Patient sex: M
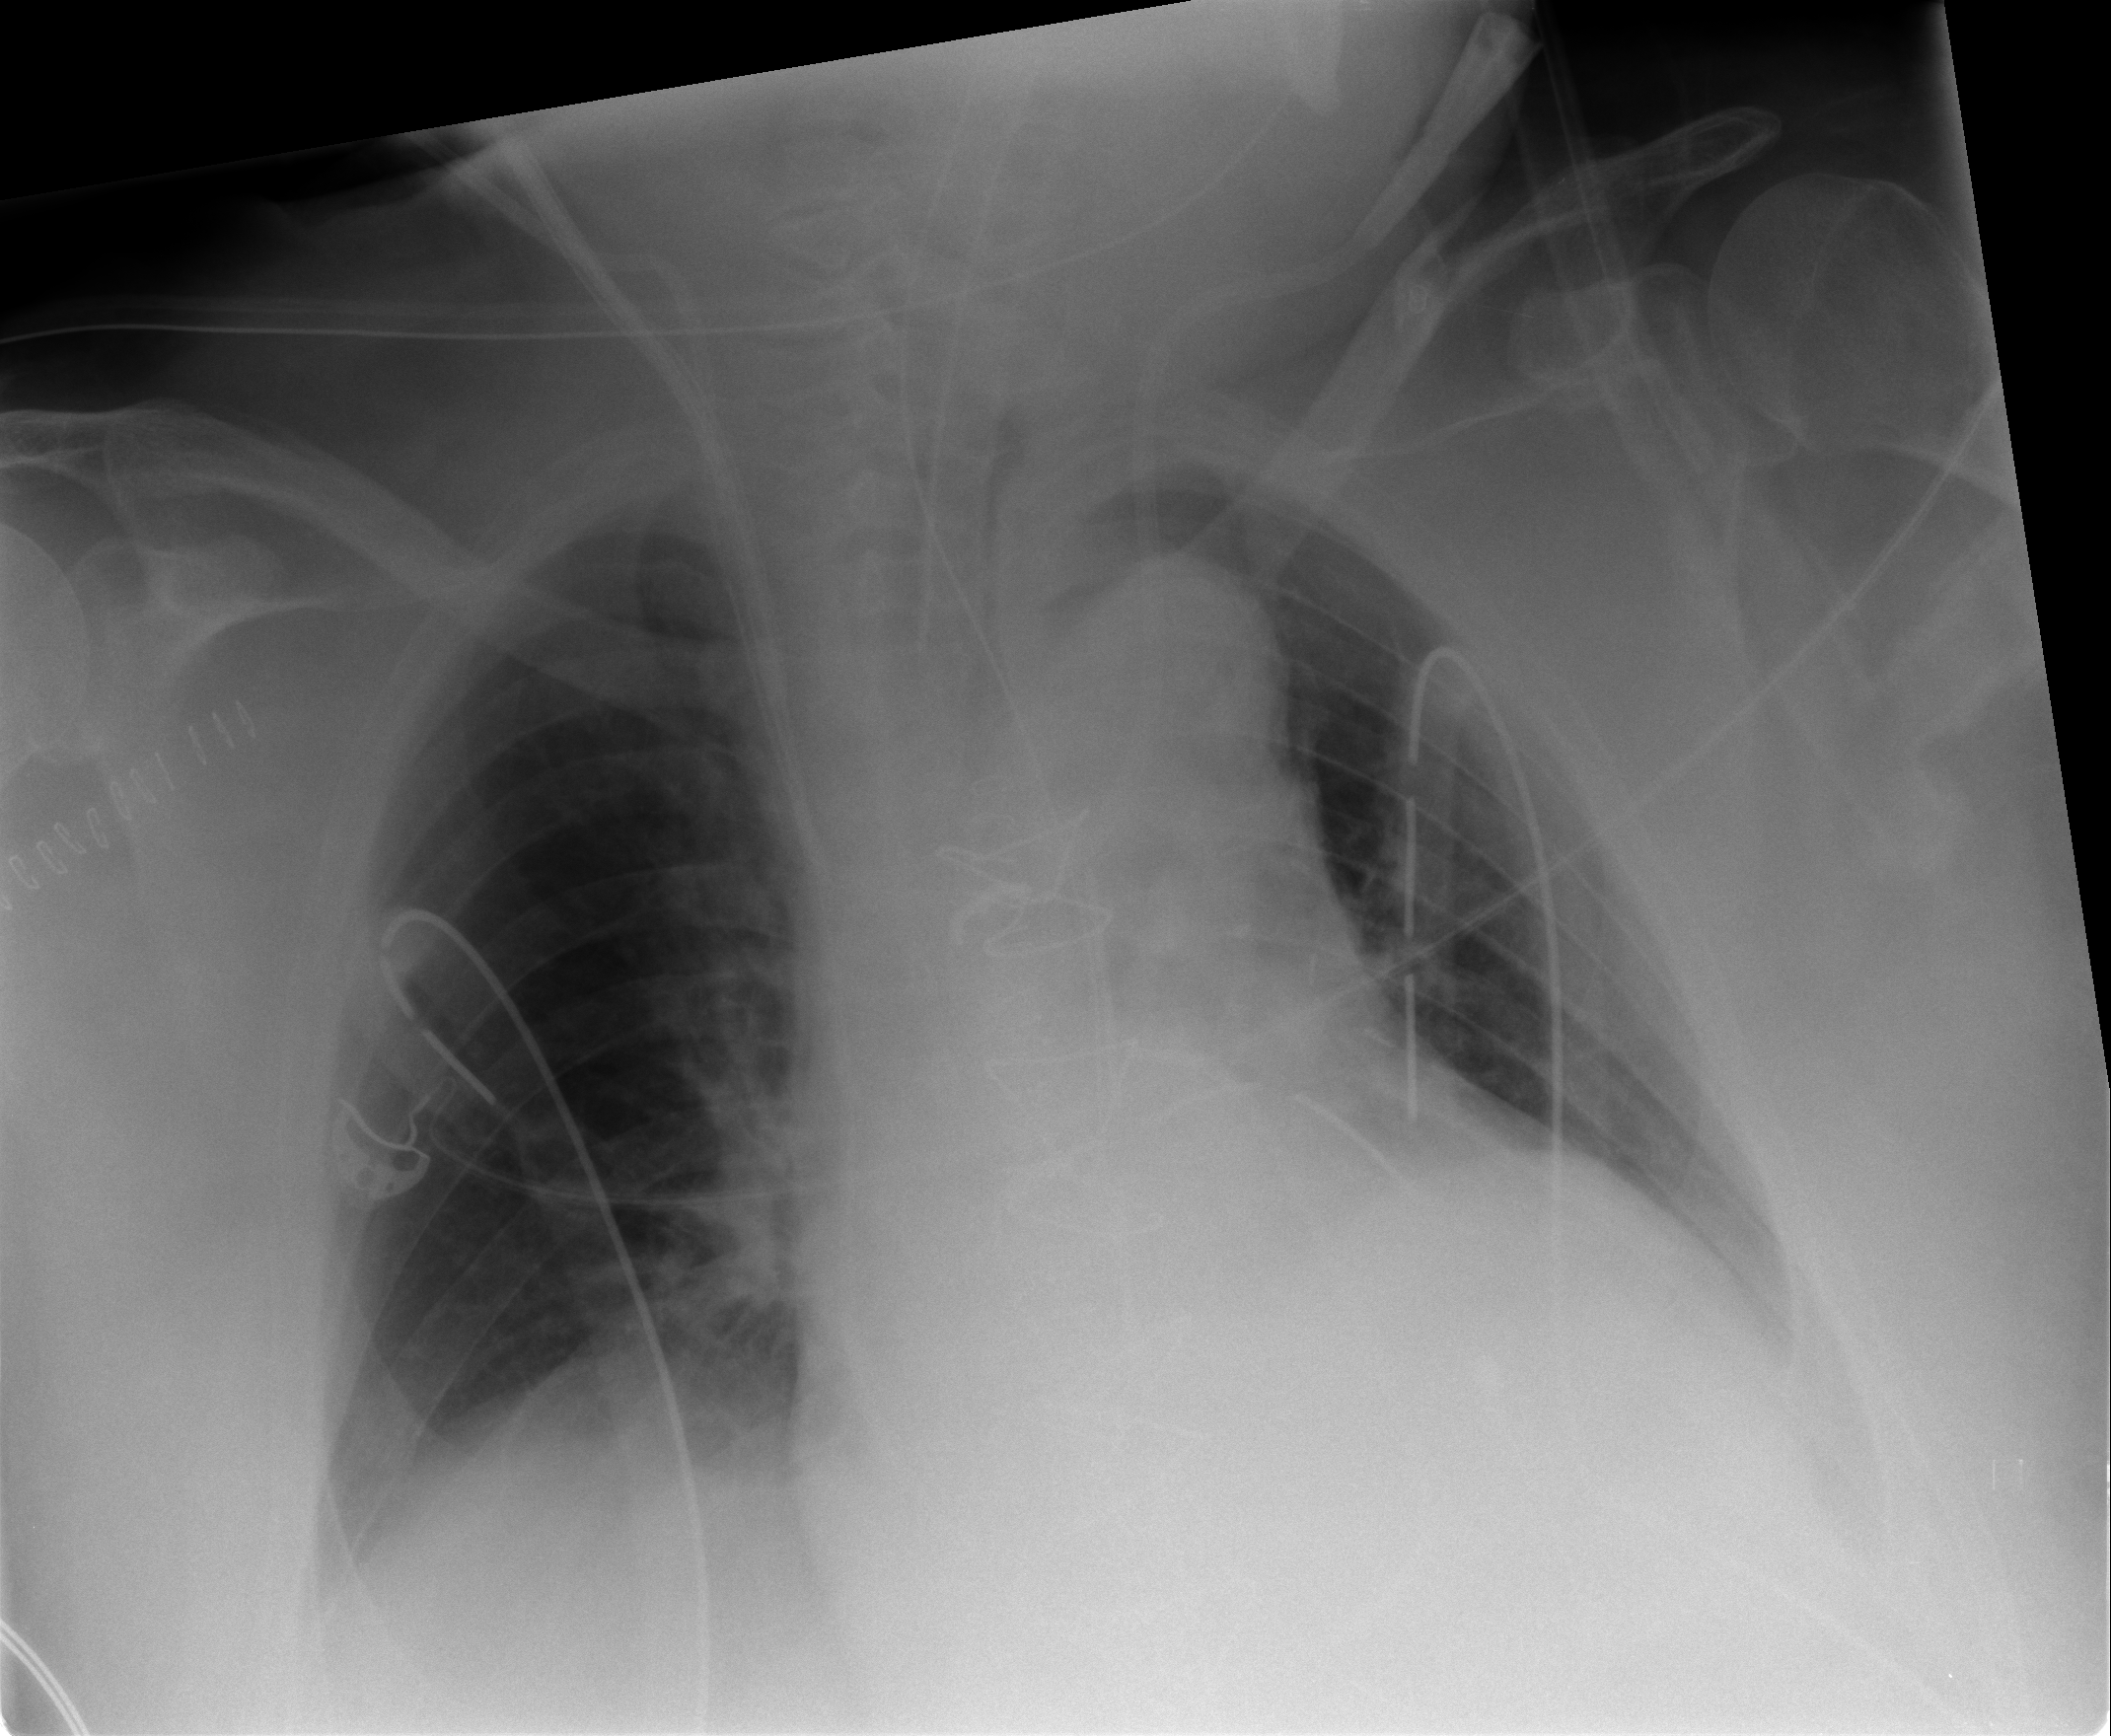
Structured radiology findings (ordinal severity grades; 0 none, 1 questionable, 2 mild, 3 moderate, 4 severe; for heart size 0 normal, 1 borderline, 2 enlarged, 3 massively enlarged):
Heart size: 2
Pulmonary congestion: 0
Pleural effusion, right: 0
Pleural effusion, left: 2
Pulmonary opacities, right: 0
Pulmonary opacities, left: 0
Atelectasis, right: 0
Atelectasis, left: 2